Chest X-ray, AP view. Patient: 57 years old, sex F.
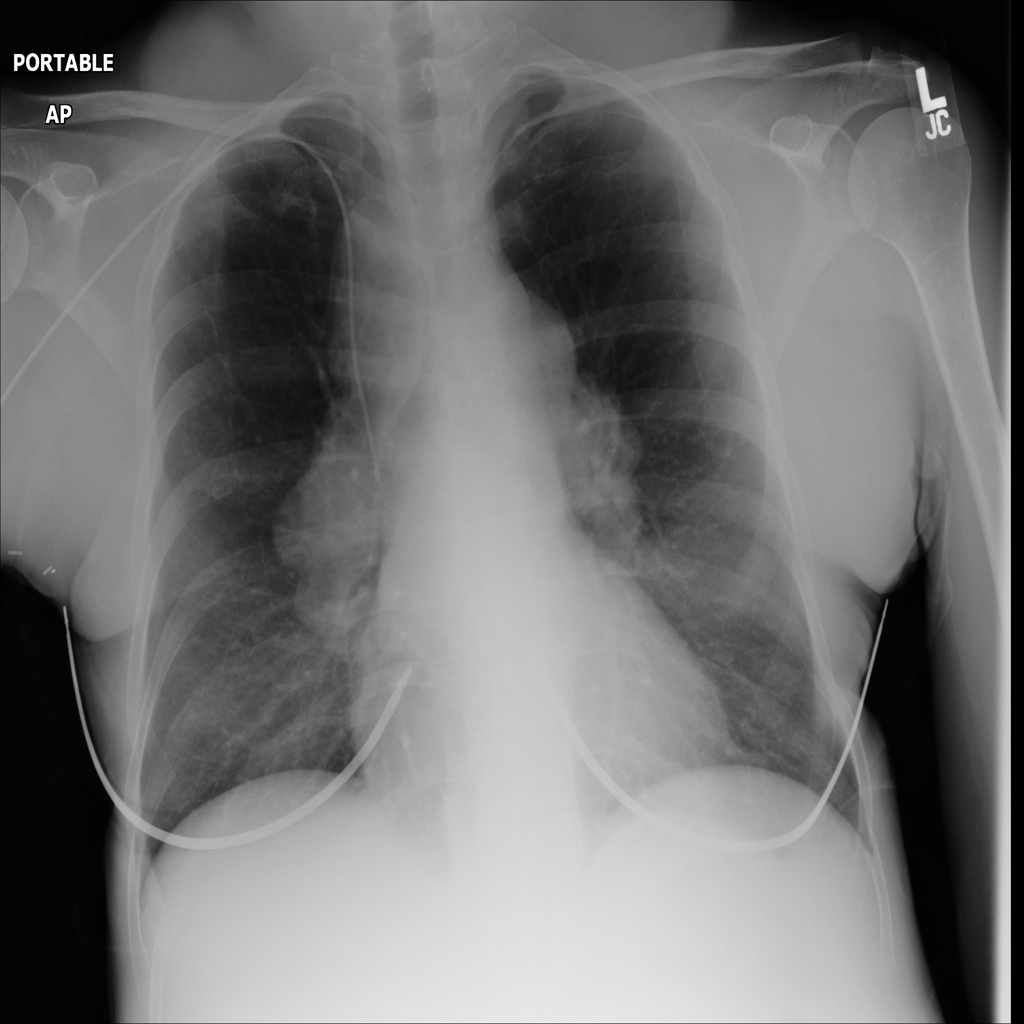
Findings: No Finding